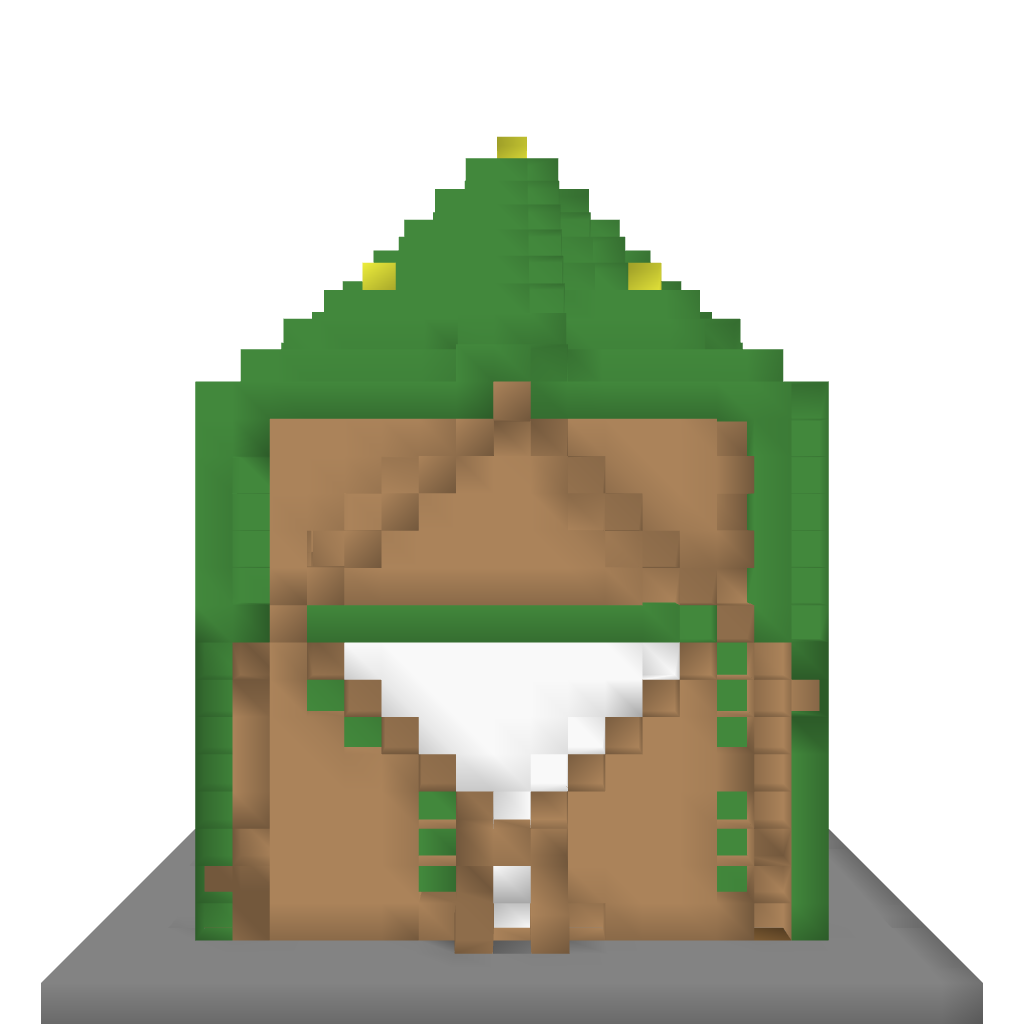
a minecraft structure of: Coco Bean Farm bad low quality